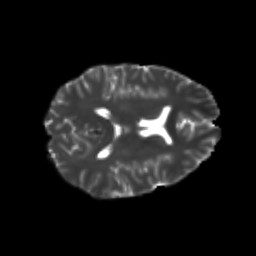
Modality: T2w
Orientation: axial
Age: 24
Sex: male
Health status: healthy
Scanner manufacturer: philips
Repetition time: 7.39 s
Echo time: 0.08599 s